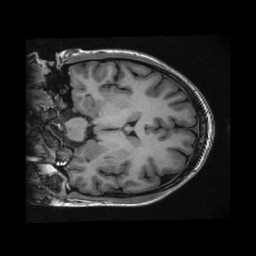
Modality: T1w
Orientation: coronal
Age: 23
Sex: female
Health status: healthy
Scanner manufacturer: ge
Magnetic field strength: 3 T
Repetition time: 0.008332 s
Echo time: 0.003096 s